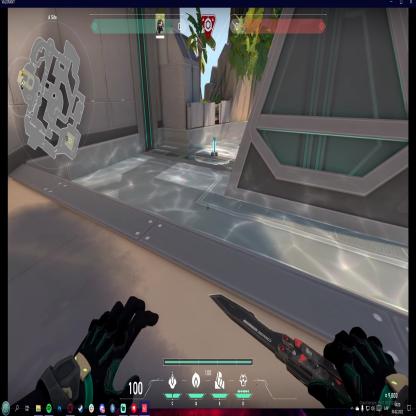
Label: planted spike